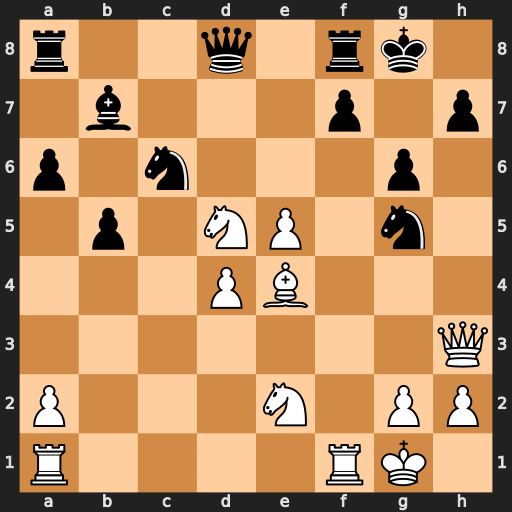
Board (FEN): r2q1rk1/1b3p1p/p1n3p1/1p1NP1n1/3PB3/7Q/P3N1PP/R4RK1
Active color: w
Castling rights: -
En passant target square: -
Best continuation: Qh6 Nxe4 Nf6+ Nxf6 exf6 Qxf6 Rxf6